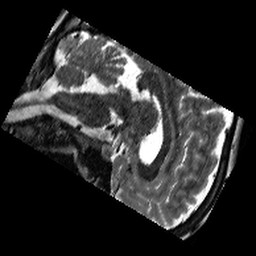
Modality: T2w
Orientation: sagittal
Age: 26
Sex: female